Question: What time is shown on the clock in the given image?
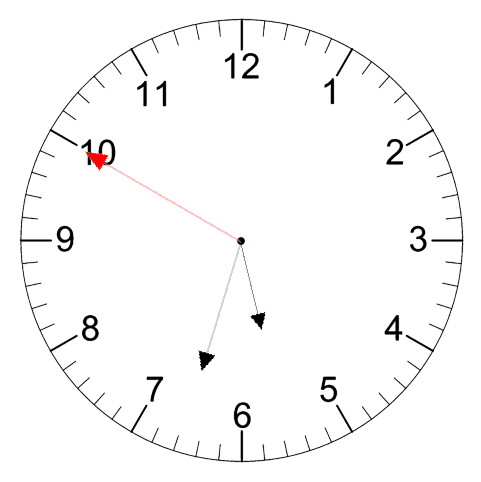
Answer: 05:32:50